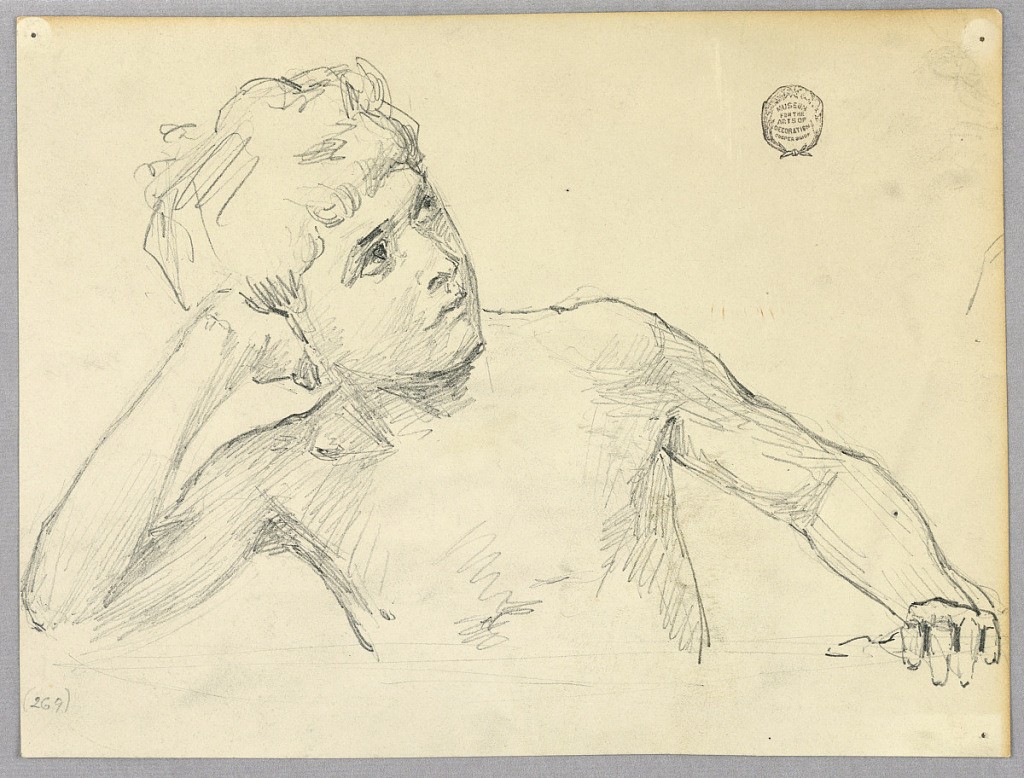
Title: Figure Study
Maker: Francis Augustus Lathrop, American, 1849–1909
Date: ca. 1894
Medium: Graphite on paper
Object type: Drawing
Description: Half-figure with bare chest. The head leans on the right hand, the boy gazing over his left shoulder. Left had rests on a flat surface. Verso: Part of a rose window in a Romanesque style.